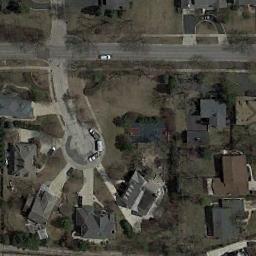
Label: residential